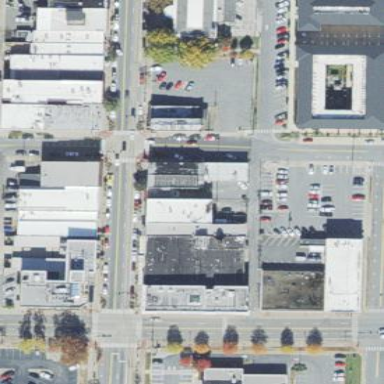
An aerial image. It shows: Retail area.